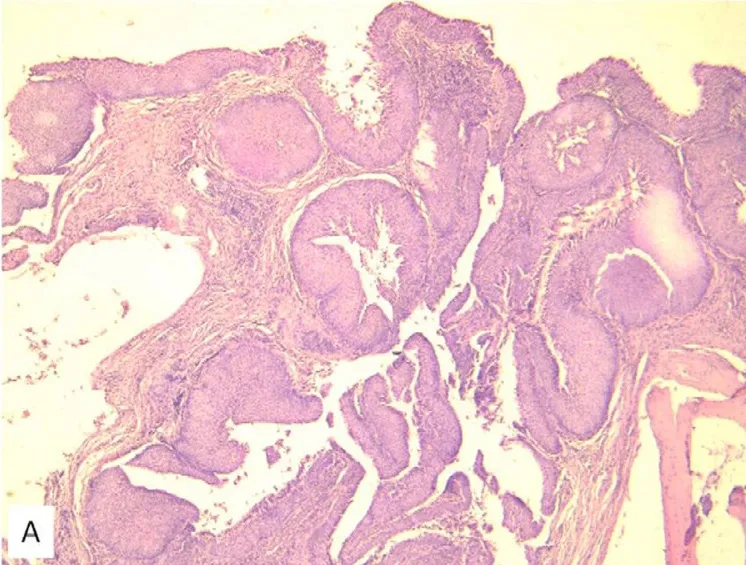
(HEx40) endophytic or "inverted" growth pattern consisting of thickened epithelial nests arising from the surface and growing down into the stroma.
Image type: pathology (h&e)